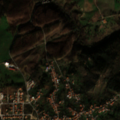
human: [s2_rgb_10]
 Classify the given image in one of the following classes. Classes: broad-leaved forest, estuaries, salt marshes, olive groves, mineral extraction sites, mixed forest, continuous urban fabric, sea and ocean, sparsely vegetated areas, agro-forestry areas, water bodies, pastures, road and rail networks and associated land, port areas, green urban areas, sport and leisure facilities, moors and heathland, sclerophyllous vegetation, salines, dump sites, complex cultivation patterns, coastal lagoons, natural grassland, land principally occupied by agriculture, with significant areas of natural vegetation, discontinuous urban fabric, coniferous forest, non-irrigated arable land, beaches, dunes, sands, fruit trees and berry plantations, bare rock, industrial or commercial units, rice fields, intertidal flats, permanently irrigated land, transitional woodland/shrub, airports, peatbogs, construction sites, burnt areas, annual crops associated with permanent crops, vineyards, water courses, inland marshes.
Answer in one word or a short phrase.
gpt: discontinuous urban fabric, non-irrigated arable land, land principally occupied by agriculture, with significant areas of natural vegetation, mixed forest, burnt areas